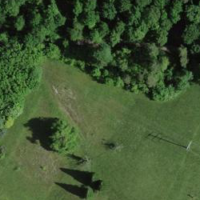
EUNIS habitat code: 25
Species observed at this site:
Gentiana cruciata
Ophrys apifera
Globularia bisnagarica
Orobanche alba
Orchis militaris
Cephalanthera damasonium
Orchis anthropophora
Centaurium erythraea
Genista tinctoria